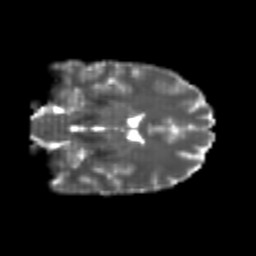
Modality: T2w
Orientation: coronal
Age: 20
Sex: male
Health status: healthy
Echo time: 0.074 s